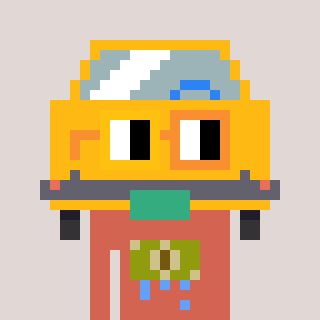
a pixel art character with square yellow and orange glasses, a taxi-shaped head and a peachy-colored body on a warm background